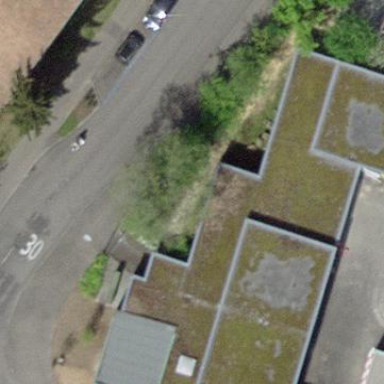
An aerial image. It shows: School building.